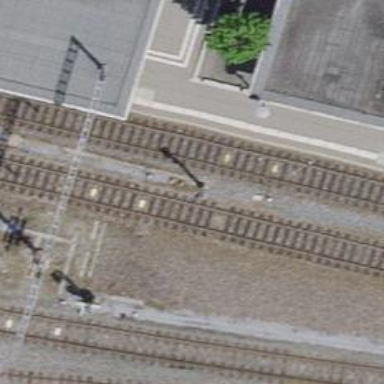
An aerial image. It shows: Stop position for public transport at railway stop.